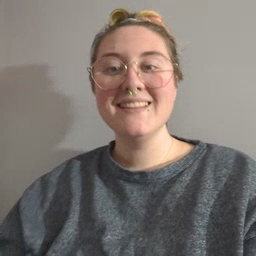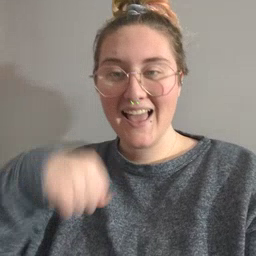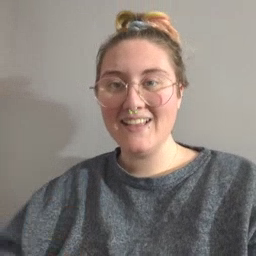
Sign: can